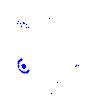
Particle: electron